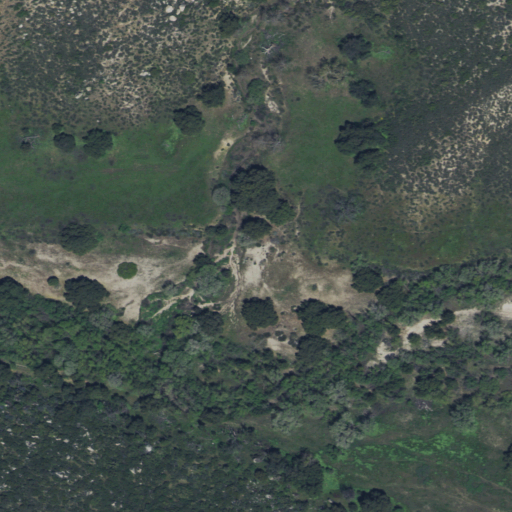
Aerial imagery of valley in California named Salazar Canyon containing shrub, woody wetlands, grassland, open development, and herbaceous wetlands